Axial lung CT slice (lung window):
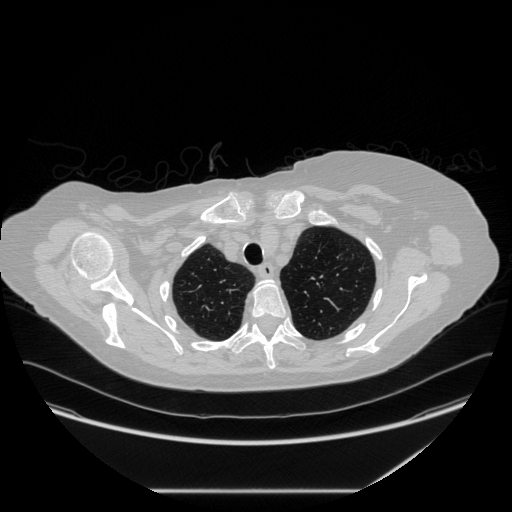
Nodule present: no